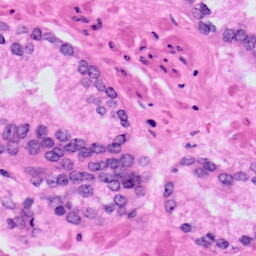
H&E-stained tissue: Prostate